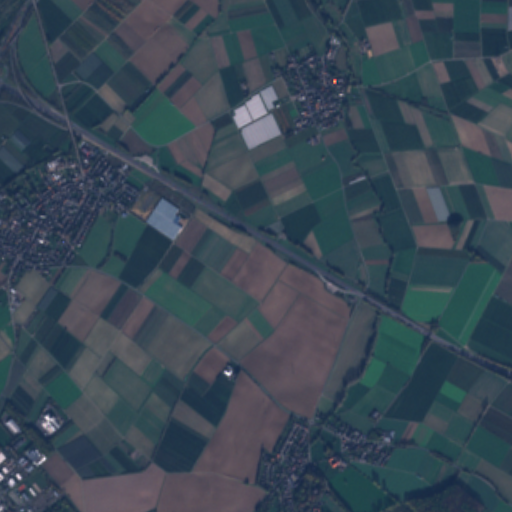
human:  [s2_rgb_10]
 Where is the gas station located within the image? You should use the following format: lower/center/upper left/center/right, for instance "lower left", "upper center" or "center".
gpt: The gas station is located in the lower left of the image.
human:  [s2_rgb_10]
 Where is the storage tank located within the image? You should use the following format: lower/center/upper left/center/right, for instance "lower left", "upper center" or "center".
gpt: The storage tank is located in the upper center of the image.
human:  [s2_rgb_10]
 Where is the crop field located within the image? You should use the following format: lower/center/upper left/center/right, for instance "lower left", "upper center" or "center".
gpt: There is no crop field in the image.